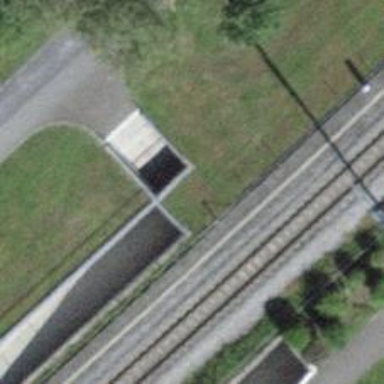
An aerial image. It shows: Footway tunnel.